Question: I have addresses in excel sheet B2-B40. Numbers in C2-C40. And both these columns colored with red and green color, in different rows.
What I am trying to accomplish is:
1. To create Master folders with different numbers (Column C). Each Master folder with different unique number 2, 3, 5, 8, etc.
2. Inside each master folder, two different folders, Red & Green. i.e. Inside 2 two separate folders, Red & Green.
3. Inside Numbered master folder, then red (or green) folder, the folder of that address (Which falls under it). Example B2, Address is 124 X lane and its corresponding number in C2 column is 9. Both B2 & C2 are in red color.
So the folder shall be created as:
"9" Inside that "Red" inside that "124 x lane".
So the loop shall read all the addresses and create the master folders, inside those two color folders and inside that all the corresponding addresses to color and number.
What I did was (VBSCRIPT)
'''
ub Make_Directory()
Dim MyRange As Range
Dim Path As String
Path = "C:"
MkDir Path & "test"
Path = "C: est"
'The next line is your list of names
Set MyRange = Sheets("Sheet1").Range("B2:B40")
On Error Resume Next
For Each c In MyRange
MkDir Path & c.Value
Next
On Error GoTo 0
End Sub
'''
What it did is it created all the folders with addresses but all inside test folder. But I am not able to modify it as per my needs.
Help Please.
Thanks in advance.

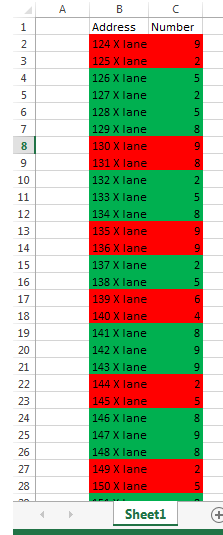
Answer: You need to add/change to something like this. You didn't look at column C at all for value, so a loop using row/column reference might make more sense.
'''
Sub Make_Directory()
Dim Path As String
Path = "C: est"
MkDir Path
Path = Path & ""
On Error Resume Next
For c = 2 to 40
MkDir Path & Sheets("Sheet1").Cells(c, 3).Value
If Sheets("Sheet1").Cells(c,2).Interior.Color = RGB(255,0,0) Then
MkDir Path & Sheets("Sheet1").Cells(c, 3).Value & "\Red"
MkDir Path & Sheets("Sheet1").Cells(c, 3).Value & "\Red" & Sheets("Sheet1").Cells(c, 2).Value
Else
MkDir Path & Sheets("Sheet1").Cells(c, 3).Value & "\Green"
MkDir Path & Sheets("Sheet1").Cells(c, 3).Value & "\Green" & Sheets("Sheet1").Cells(c, 2).Value
End If
Next c
On Error GoTo 0
End Sub
'''